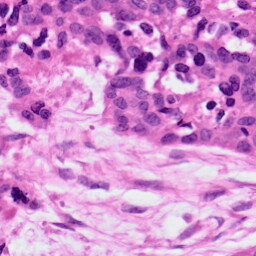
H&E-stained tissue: Ovarian